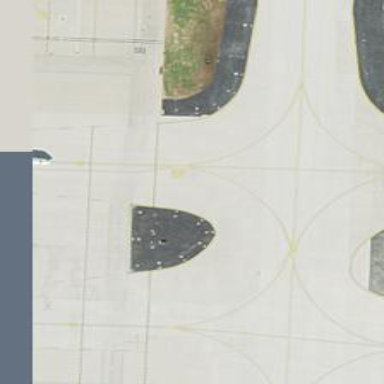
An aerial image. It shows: Image of taxiway at airport.